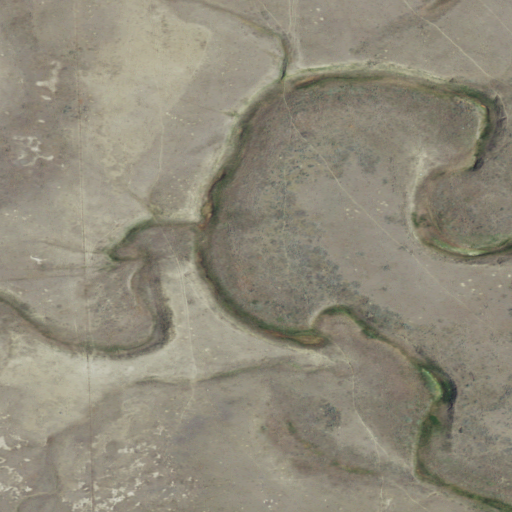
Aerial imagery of valley in Montana named Flat Coulee containing grassland and shrub